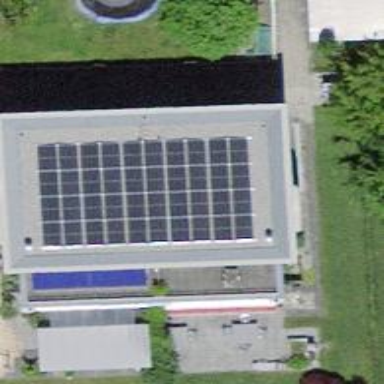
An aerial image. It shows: Solar power generator using photovoltaic method with solar photovoltaic panel types.